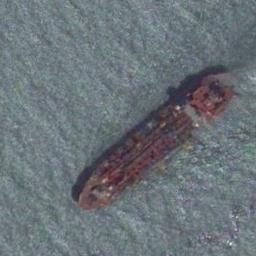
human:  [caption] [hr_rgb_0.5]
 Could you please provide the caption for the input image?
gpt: The orange cargo ship is in the blue water .

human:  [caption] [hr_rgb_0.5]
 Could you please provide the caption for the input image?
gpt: A red boat sails on the gray-blue sea .

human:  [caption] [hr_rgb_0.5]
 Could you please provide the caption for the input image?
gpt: There is a ship at sea .

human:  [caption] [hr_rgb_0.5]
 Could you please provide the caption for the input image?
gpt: There is a ship in the green water .

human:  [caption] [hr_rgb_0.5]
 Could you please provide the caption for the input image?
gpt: The red ship is surrounded by water .